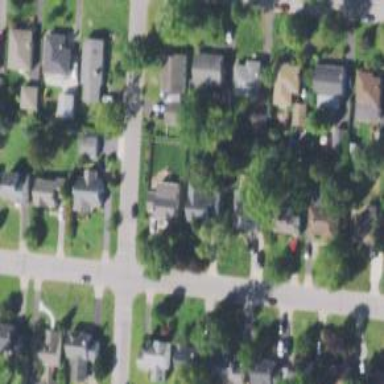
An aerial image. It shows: Residential driveway serving as service road.